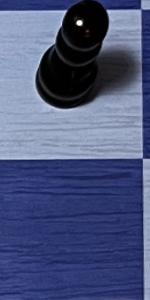
Label: Empty